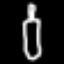
Label: hourglass